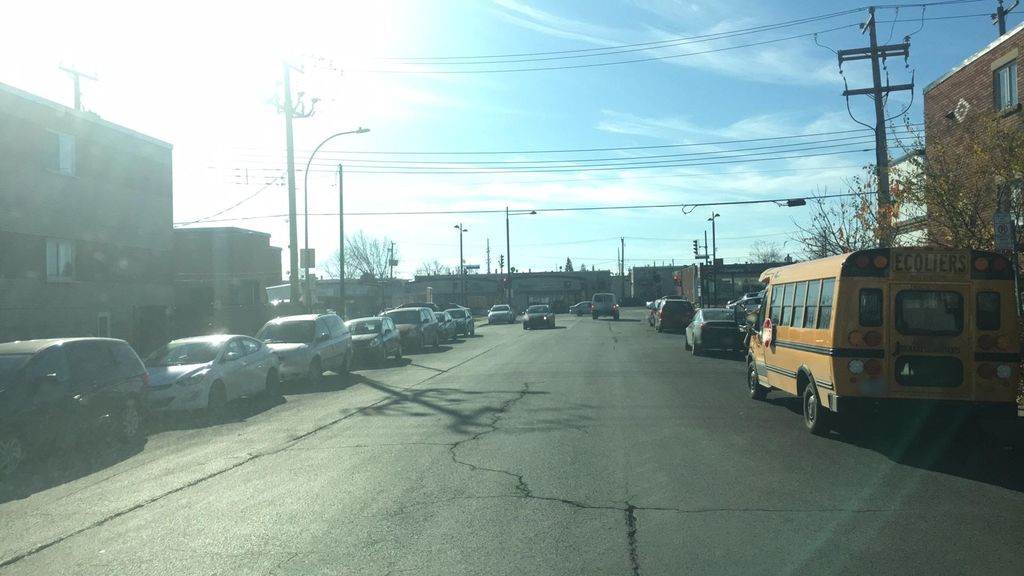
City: montreal